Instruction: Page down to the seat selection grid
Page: seats
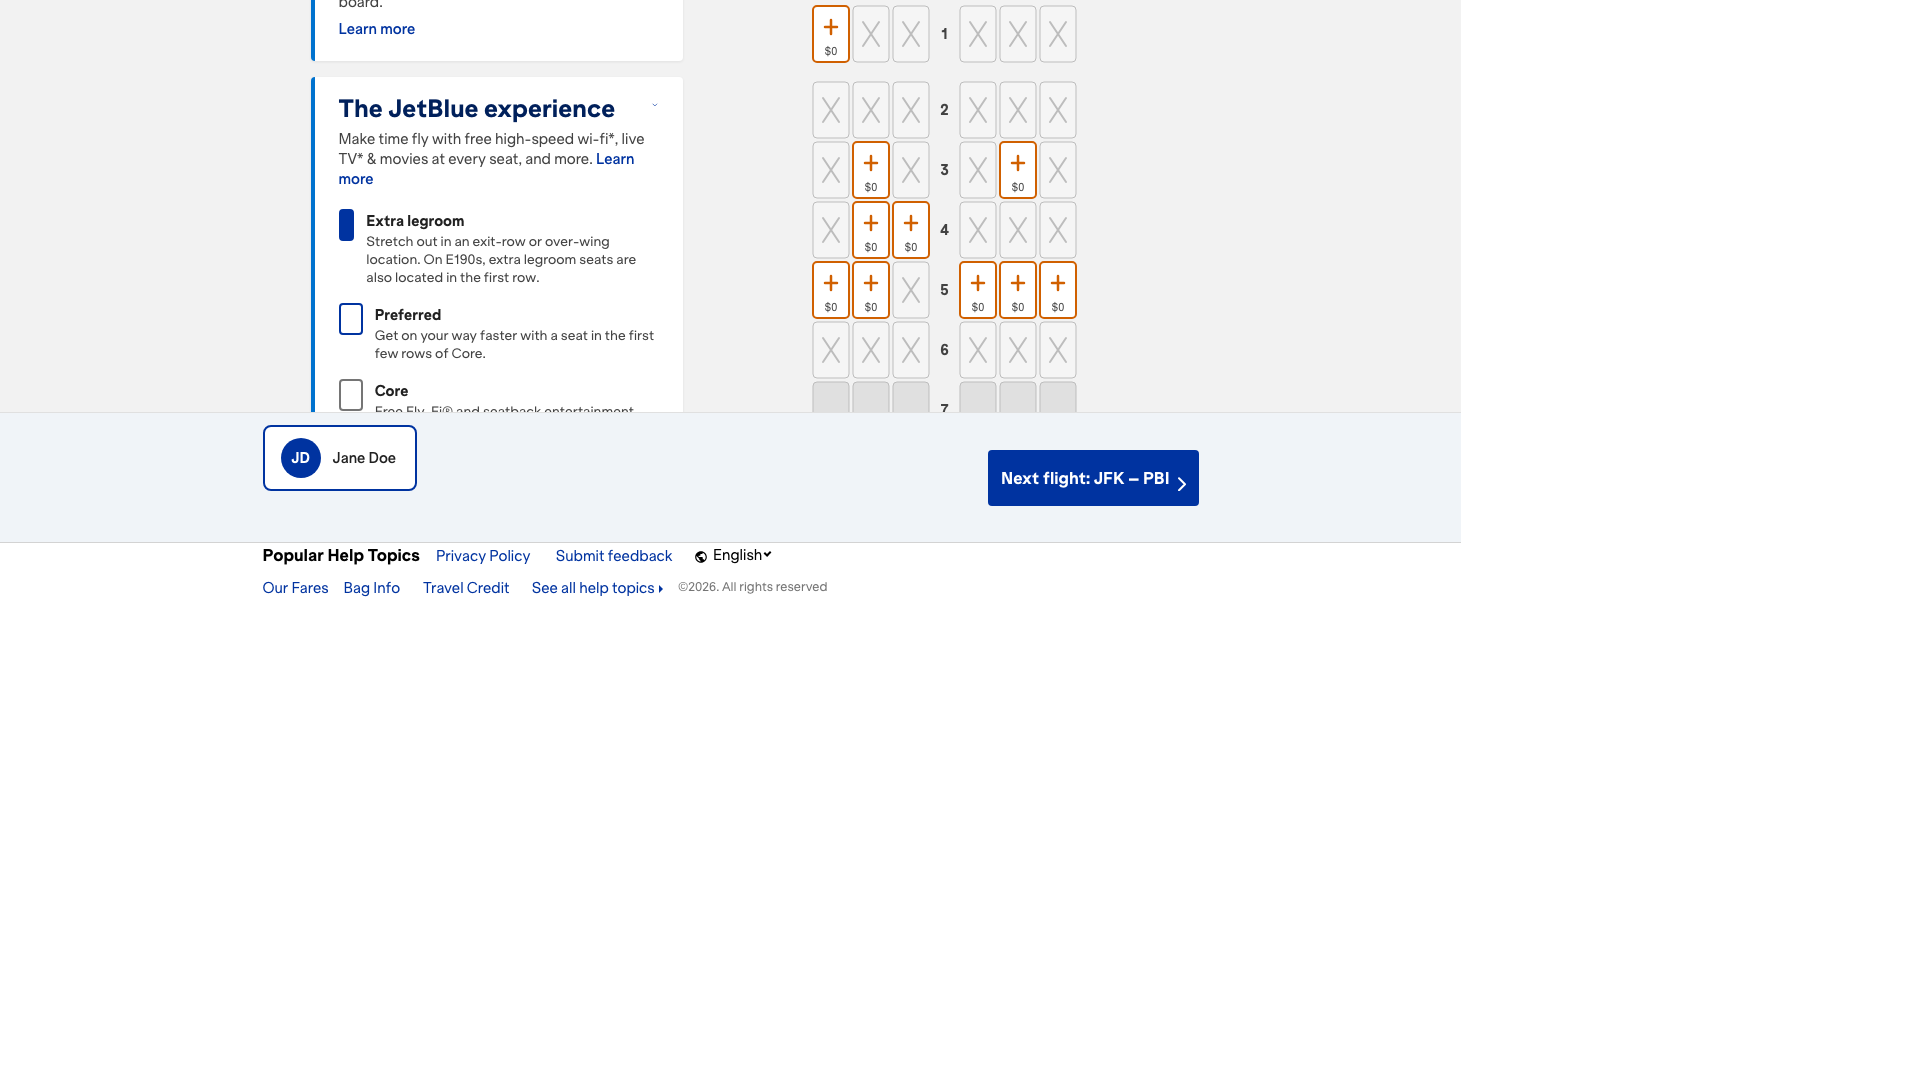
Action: scroll